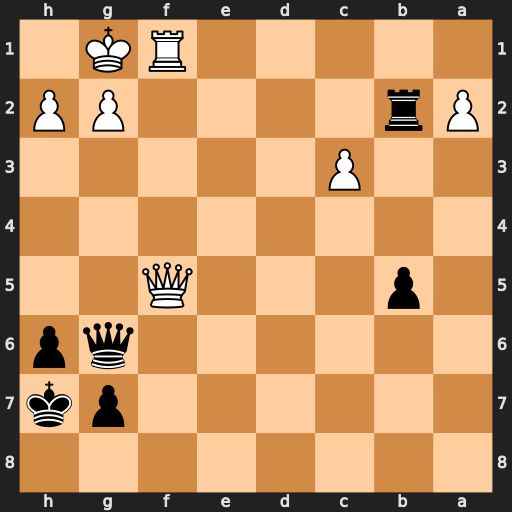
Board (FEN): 8/6pk/6qp/1p3Q2/8/2P5/Pr4PP/5RK1
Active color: b
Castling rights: -
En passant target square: -
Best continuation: Rxg2+ Kh1 Rg1+ Rxg1 Qxf5